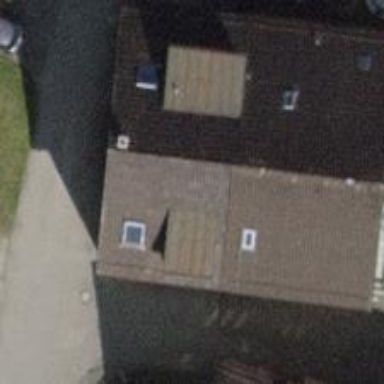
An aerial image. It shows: Terrace building with gabled roof.